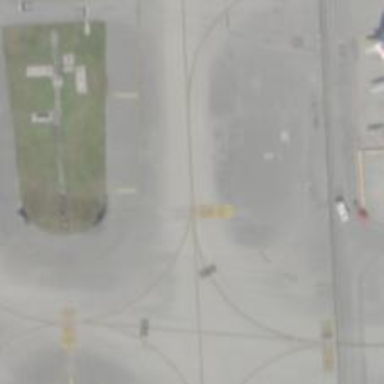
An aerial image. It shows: View of taxiway at the airport.